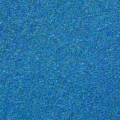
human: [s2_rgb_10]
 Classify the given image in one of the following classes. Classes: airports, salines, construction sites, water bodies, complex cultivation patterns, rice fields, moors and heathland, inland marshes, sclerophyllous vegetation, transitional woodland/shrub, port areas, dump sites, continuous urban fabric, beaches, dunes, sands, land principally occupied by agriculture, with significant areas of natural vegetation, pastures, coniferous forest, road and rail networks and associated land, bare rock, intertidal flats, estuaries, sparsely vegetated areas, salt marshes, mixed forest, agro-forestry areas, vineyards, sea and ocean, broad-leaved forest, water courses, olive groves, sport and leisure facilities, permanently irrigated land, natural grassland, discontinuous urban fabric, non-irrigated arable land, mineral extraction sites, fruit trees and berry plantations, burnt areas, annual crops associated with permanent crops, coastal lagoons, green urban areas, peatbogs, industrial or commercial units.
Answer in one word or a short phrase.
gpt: sea and ocean